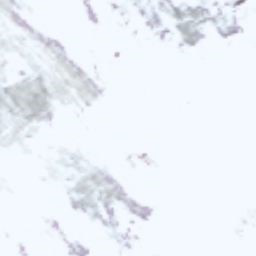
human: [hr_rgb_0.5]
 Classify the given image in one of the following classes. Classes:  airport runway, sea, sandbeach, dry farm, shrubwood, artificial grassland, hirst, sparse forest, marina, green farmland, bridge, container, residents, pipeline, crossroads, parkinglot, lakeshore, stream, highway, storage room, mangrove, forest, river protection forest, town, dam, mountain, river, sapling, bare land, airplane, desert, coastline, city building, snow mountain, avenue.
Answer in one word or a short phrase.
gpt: snow mountain